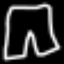
Label: pants